Question: I want to extract some statistics of soccer and I came across soccerway.
The problem is that there is some statistics in an 'iframe'
Example url:
<URL>
The html code resuting of the area is:
'''
<h2>General Game Stats Chart</h2>
<div class="content ">
<div class="block_match_stats_plus_chart real-content clearfix " id="page_match_1_block_match_stats_plus_chart_10">
<iframe src="./Almeria vs. Villarreal - 19 Agosto 2013 - Soccerway_files/saved_resource.html" style="width: 550px; height: 300px; overflow-y: hidden;" frameborder="no" allowtransparency="true" scrolling="no"> </iframe>
</div>
</div>
'''
The part corresponding to what I want is:
All I want is the numbers. any suggestions to work around this?
My idea is to save it as a picture and then use <URL> from file exchange but I don't know how to save it as a picture.
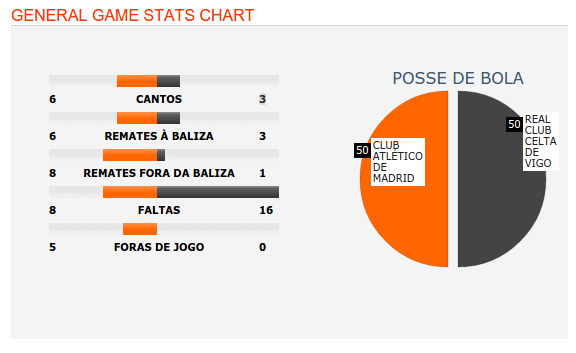
Answer: If you open the HTML code of the URL in your question, you'll see that figure is generated by the following part:
> '<iframe src='/charts/statsplus/<PHONE>/' style='width: 550px; height: 300px; overflow-y: hidden;' frameborder='no' allowtransparency="true" scrolling="no"> </iframe>'
So all you have to do is save that file, using its full URL:
> 'http://pt.soccerway.com/charts/statsplus/<PHONE>/'
The obtained file is HTML, not an image file. Thus you can extract the numbers directly (no need for optical character recognition). Just save it as follows
'''
urlwrite('http://pt.soccerway.com/charts/statsplus/<PHONE>/','file.html')
'''
and then you can parse the obtained 'file.html' to get the numbers. For example, the numbers for Cantos (corner kicks) are in this part:
> '<tr> <td class='legend left value'>6</td> <td colspan='4' class='legend title'>Cantos</td> <td class='legend right value'>3</td> </tr>'
As you can see, ''legend left value'' contains 6 (number corresponding to left team, Atletico de Madrid) and ''legend right value'' contains 3 (right team, Celta de Vigo):